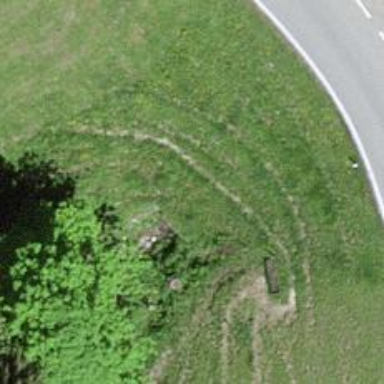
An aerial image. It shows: Culvert tunnel.